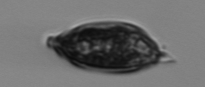
Label: Prorocentrum_micans